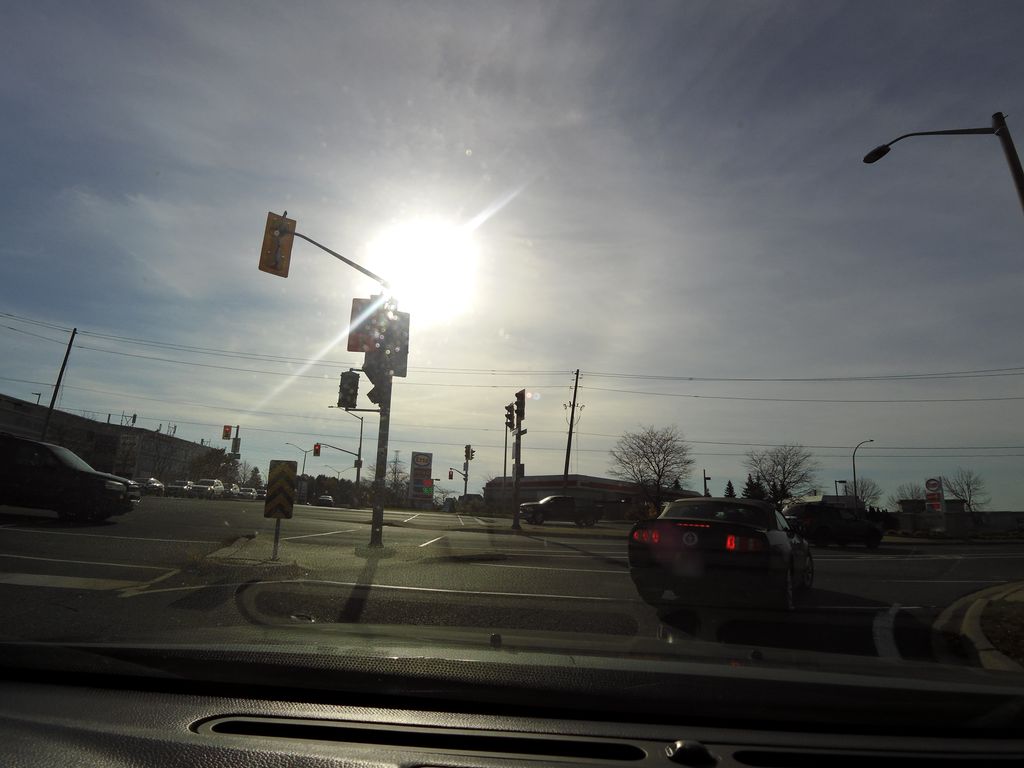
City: hamilton